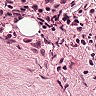
Metastatic tissue present: no